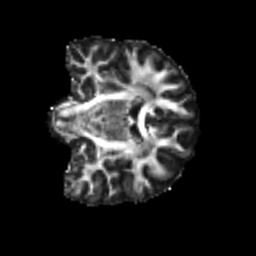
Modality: FA
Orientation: coronal
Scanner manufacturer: siemens
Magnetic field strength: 3 T
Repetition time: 4 s
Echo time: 0.0594 s